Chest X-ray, PA view. Patient: 72 years old, sex M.
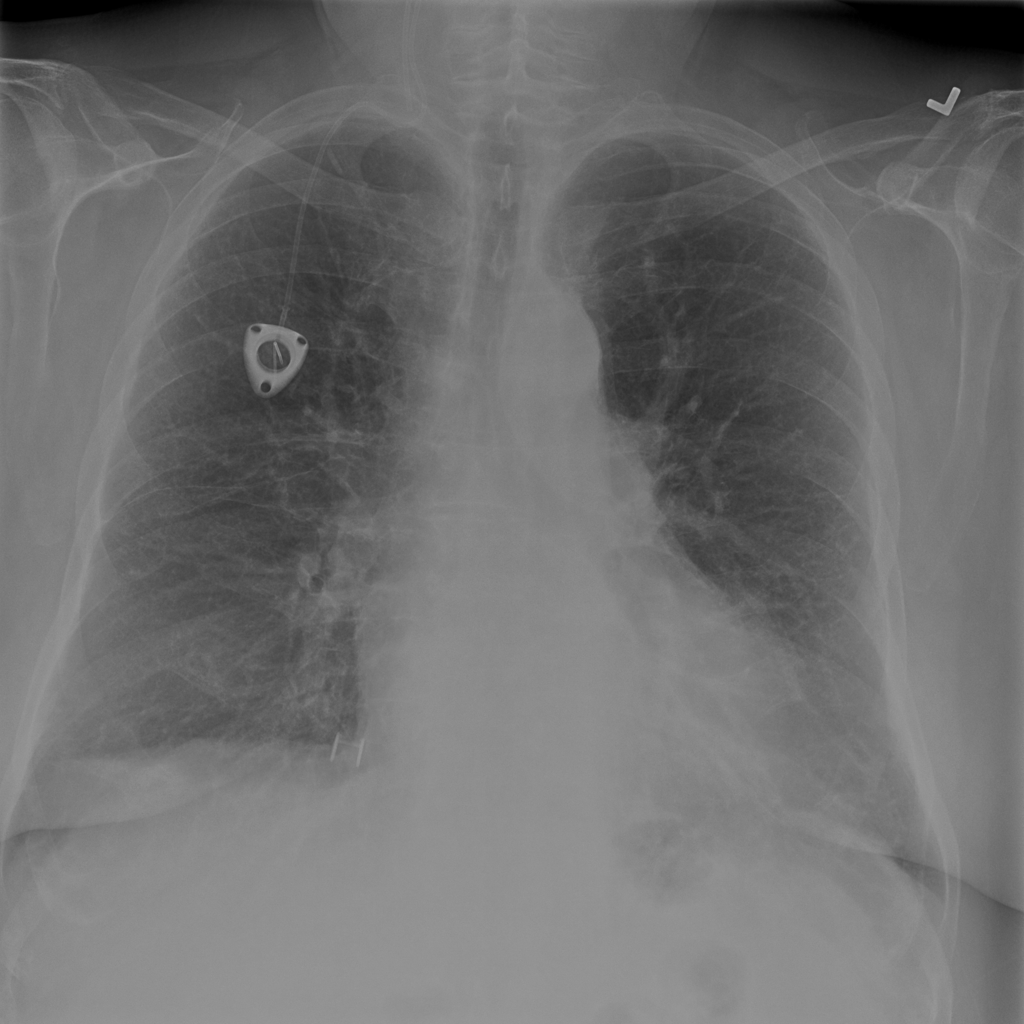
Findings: No Finding